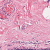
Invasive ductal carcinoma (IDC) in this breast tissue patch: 0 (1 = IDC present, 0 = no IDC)